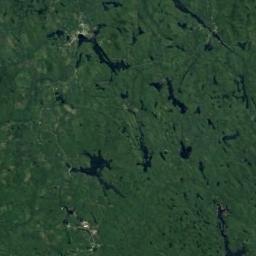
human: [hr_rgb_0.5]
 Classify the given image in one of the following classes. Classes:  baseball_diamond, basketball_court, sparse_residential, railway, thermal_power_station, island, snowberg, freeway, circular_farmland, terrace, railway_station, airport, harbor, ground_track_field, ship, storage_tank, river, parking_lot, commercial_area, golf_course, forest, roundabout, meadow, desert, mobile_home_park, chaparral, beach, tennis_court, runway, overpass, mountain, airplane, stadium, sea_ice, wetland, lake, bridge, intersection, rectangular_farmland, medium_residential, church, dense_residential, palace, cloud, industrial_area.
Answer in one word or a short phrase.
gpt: wetland